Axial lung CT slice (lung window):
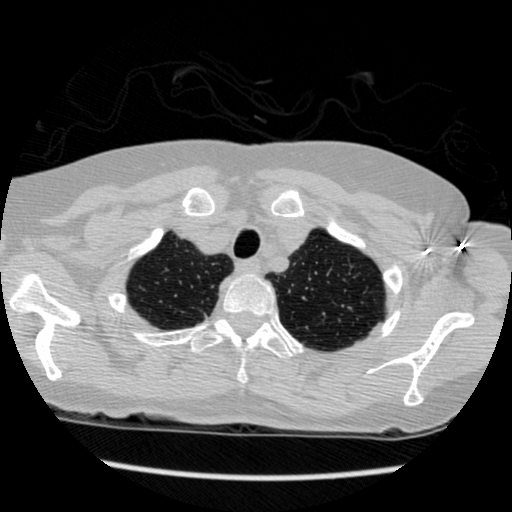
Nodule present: no